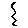
Label: zigzag